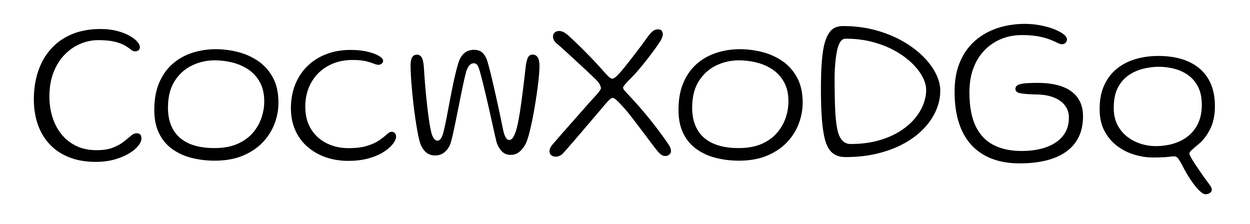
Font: Gluten_ExtraLight